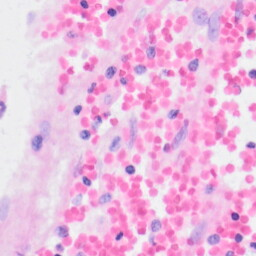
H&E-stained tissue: Kidney